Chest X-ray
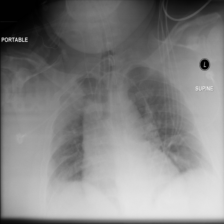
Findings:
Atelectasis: negative
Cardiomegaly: negative
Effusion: negative
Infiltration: negative
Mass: negative
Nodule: negative
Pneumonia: negative
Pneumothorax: negative
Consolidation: negative
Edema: negative
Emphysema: negative
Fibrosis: negative
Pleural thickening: negative
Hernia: negative